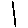
Label: line